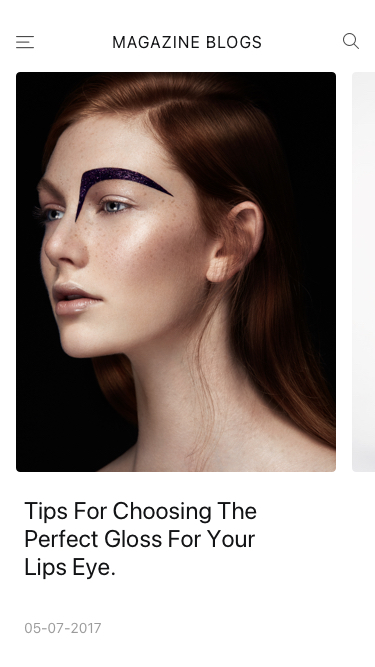
Text in this UI design:
Tips For Choosing The Perfect Gloss For Your Lips Eye.
05-07-2017
Magazine Blogs